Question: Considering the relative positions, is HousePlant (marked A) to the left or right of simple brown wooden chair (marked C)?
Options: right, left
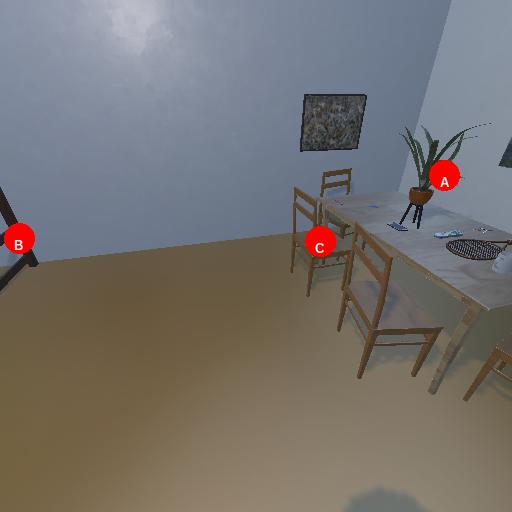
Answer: right